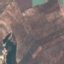
Land use / land cover: PermanentCrop